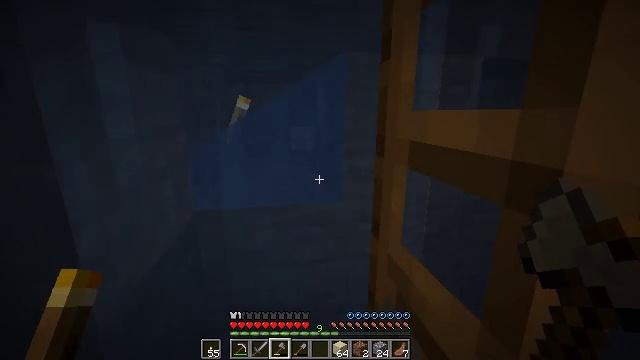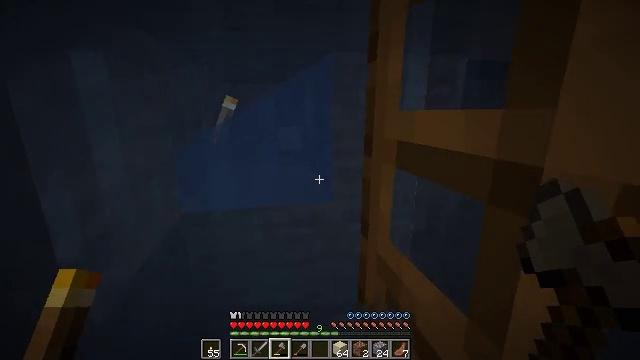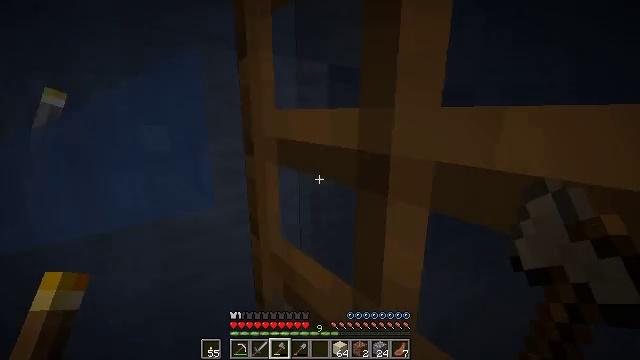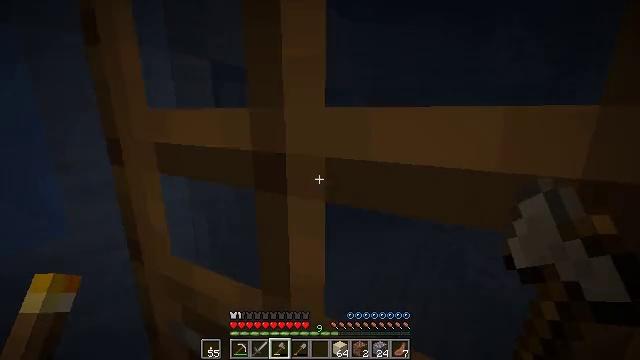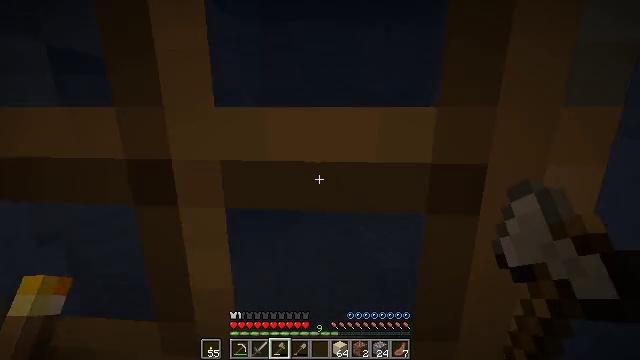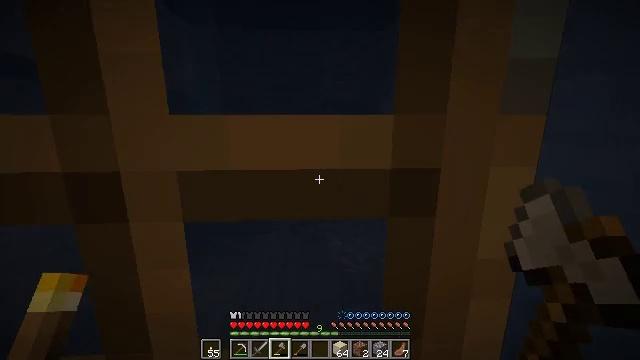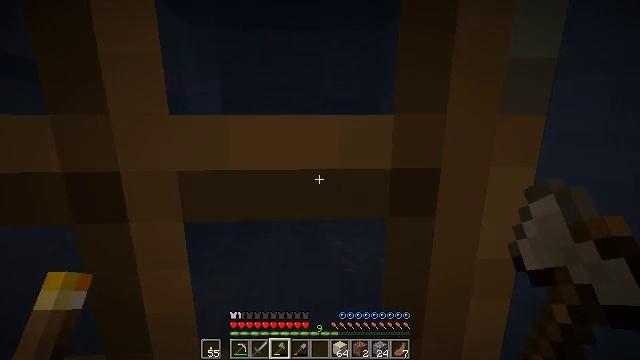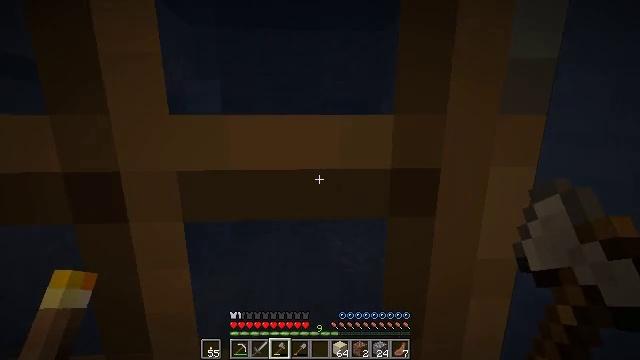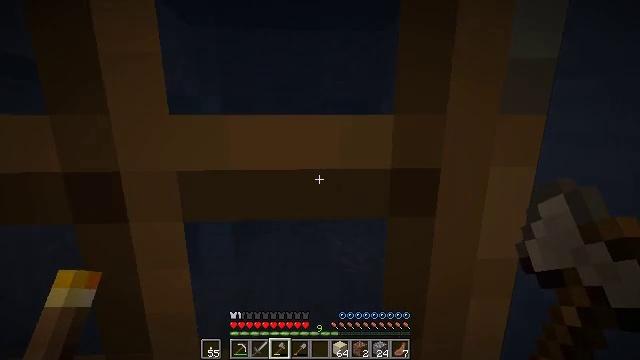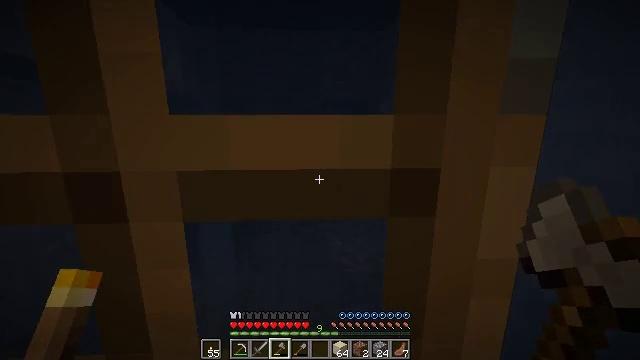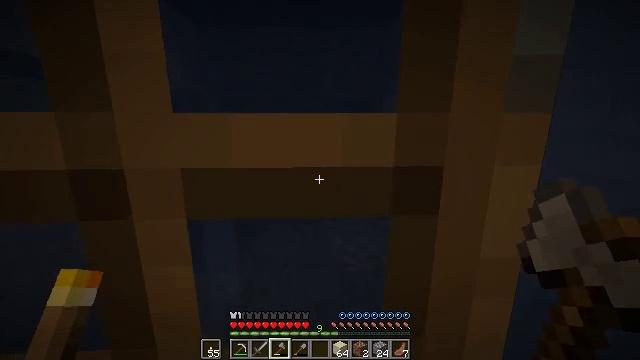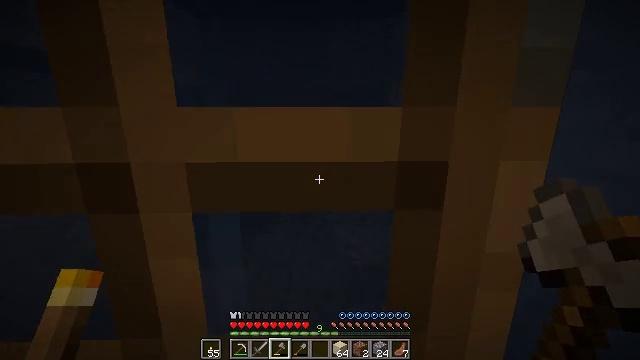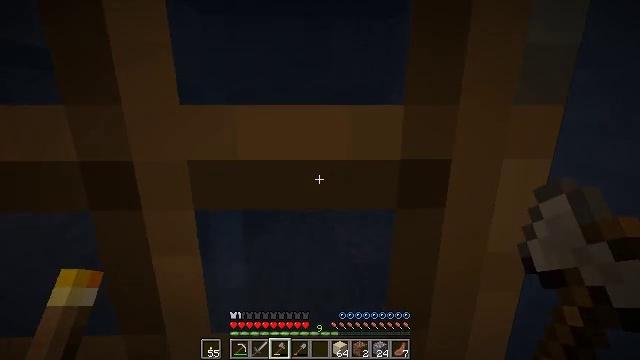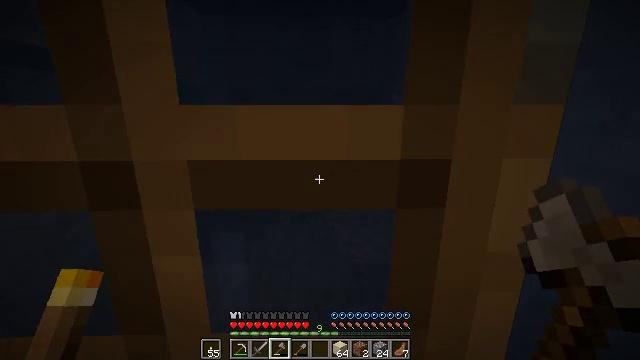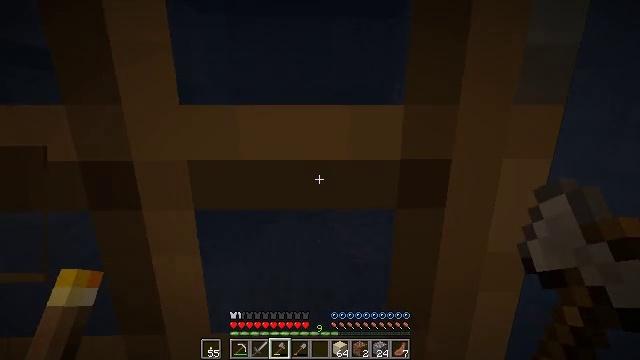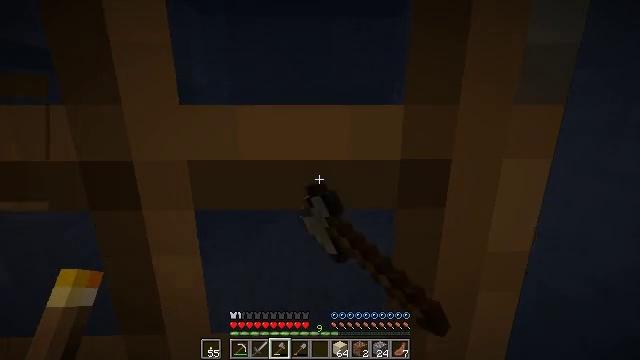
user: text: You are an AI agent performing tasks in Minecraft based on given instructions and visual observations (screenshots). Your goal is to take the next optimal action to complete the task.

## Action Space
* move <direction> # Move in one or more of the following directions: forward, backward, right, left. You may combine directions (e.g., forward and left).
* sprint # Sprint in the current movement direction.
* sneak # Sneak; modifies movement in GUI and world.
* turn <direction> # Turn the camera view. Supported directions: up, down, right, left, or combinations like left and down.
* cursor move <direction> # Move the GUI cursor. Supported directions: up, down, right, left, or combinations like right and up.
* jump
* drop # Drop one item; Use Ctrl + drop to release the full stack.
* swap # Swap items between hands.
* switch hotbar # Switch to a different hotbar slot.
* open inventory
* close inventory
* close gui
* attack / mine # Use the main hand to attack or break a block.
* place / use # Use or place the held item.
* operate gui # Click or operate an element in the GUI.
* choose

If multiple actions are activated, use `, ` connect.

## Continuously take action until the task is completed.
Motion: motion action
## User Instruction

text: Attack the oak door to gather it.
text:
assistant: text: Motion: turn right
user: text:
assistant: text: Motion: turn right
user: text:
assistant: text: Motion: turn right
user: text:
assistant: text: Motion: turn right
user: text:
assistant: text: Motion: turn right and up
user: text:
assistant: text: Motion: no_op
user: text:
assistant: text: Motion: no_op
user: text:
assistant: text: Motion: no_op
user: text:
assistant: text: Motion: no_op
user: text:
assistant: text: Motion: no_op
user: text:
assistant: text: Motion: turn down
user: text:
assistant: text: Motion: no_op
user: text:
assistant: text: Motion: no_op
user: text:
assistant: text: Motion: attack / mine
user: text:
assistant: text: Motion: attack / mine
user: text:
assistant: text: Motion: attack / mine
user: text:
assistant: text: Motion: attack / mine
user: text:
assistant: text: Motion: turn left, attack / mine
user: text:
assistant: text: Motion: turn left and up, attack / mine
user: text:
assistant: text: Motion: turn left and up, attack / mine
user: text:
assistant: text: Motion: turn up, attack / mine
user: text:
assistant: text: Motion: attack / mine
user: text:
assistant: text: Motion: attack / mine
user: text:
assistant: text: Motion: attack / mine
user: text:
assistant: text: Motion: attack / mine
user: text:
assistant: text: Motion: attack / mine
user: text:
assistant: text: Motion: attack / mine
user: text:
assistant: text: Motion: attack / mine
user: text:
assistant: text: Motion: attack / mine
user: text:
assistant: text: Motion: attack / mine